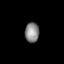
Tissue: lung
Cell type: Epithelial cells
Senescence score: 0.2248
Nuclear area (px): 277
Mean DAPI intensity: 135.35